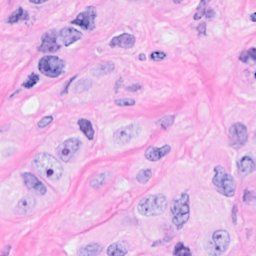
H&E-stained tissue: Breast